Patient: sex F, age 31
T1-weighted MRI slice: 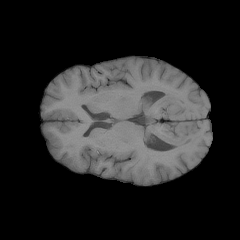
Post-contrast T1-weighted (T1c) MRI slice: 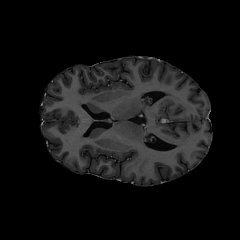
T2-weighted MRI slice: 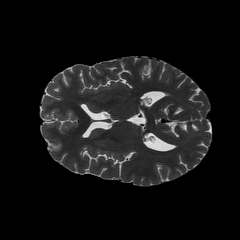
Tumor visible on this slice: no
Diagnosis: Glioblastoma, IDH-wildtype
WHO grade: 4